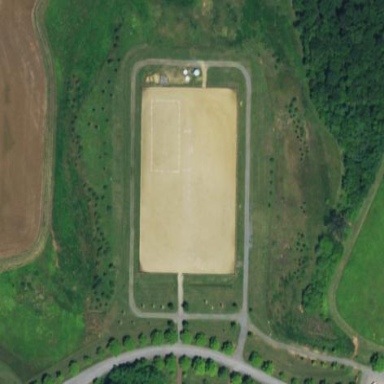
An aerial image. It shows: Equestrian pitch for leisure land sports.